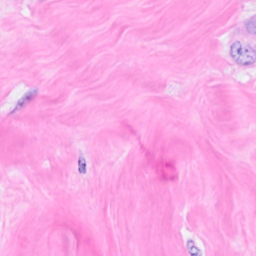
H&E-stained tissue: Breast